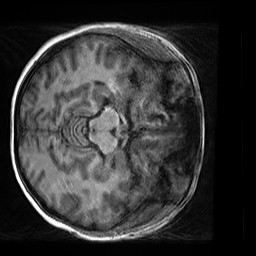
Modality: T1w
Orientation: axial
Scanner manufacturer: siemens
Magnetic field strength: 3 T
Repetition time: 2.5 s
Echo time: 0.00299 s